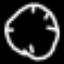
Label: clock